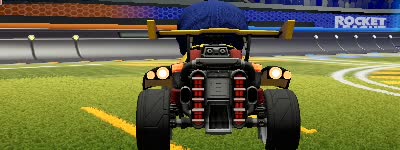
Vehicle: octane